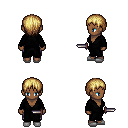
a pixel art fantasy rpg character, female body template, human, dark skin, gray robe, metal pants, blonde plain hairstyle, white slippers, dagger, four views (front, back, left, right), 2x2 character sprite sheet, small pixel art, hard edges, no anti-aliasing